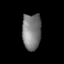
Tissue: lung
Cell type: Epithelial cells
Senescence score: 0.1936
Nuclear area (px): 677
Mean DAPI intensity: 123.39